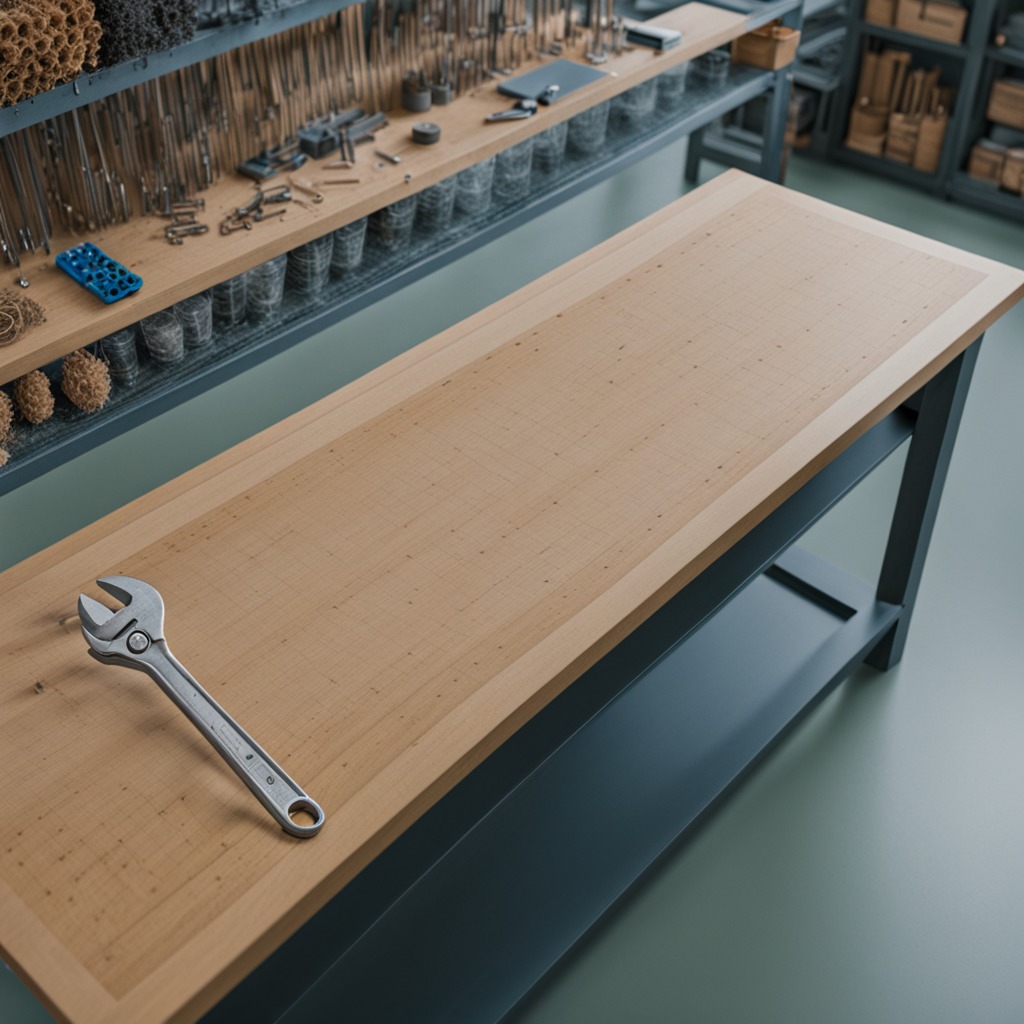
A wrench is lying on the workbench inside a coastal fishing gear workshop.